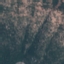
Land use / land cover: HerbaceousVegetation